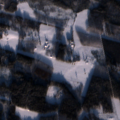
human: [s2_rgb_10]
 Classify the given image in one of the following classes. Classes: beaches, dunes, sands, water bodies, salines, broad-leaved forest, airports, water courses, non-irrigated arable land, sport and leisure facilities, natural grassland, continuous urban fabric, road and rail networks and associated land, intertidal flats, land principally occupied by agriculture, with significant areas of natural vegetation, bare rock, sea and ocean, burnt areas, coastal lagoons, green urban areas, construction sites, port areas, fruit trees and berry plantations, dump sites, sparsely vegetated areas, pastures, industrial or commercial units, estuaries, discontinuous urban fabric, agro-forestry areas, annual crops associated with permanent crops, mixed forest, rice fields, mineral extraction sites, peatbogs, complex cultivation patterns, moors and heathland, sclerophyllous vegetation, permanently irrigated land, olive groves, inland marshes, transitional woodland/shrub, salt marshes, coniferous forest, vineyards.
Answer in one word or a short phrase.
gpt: non-irrigated arable land, broad-leaved forest, coniferous forest, mixed forest